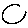
Label: moon